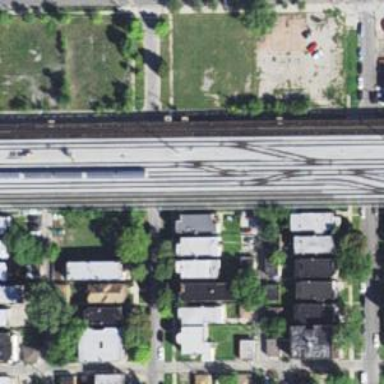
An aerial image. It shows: Bridge over electrified rail yard.